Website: ulta-beauty
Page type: account-selection
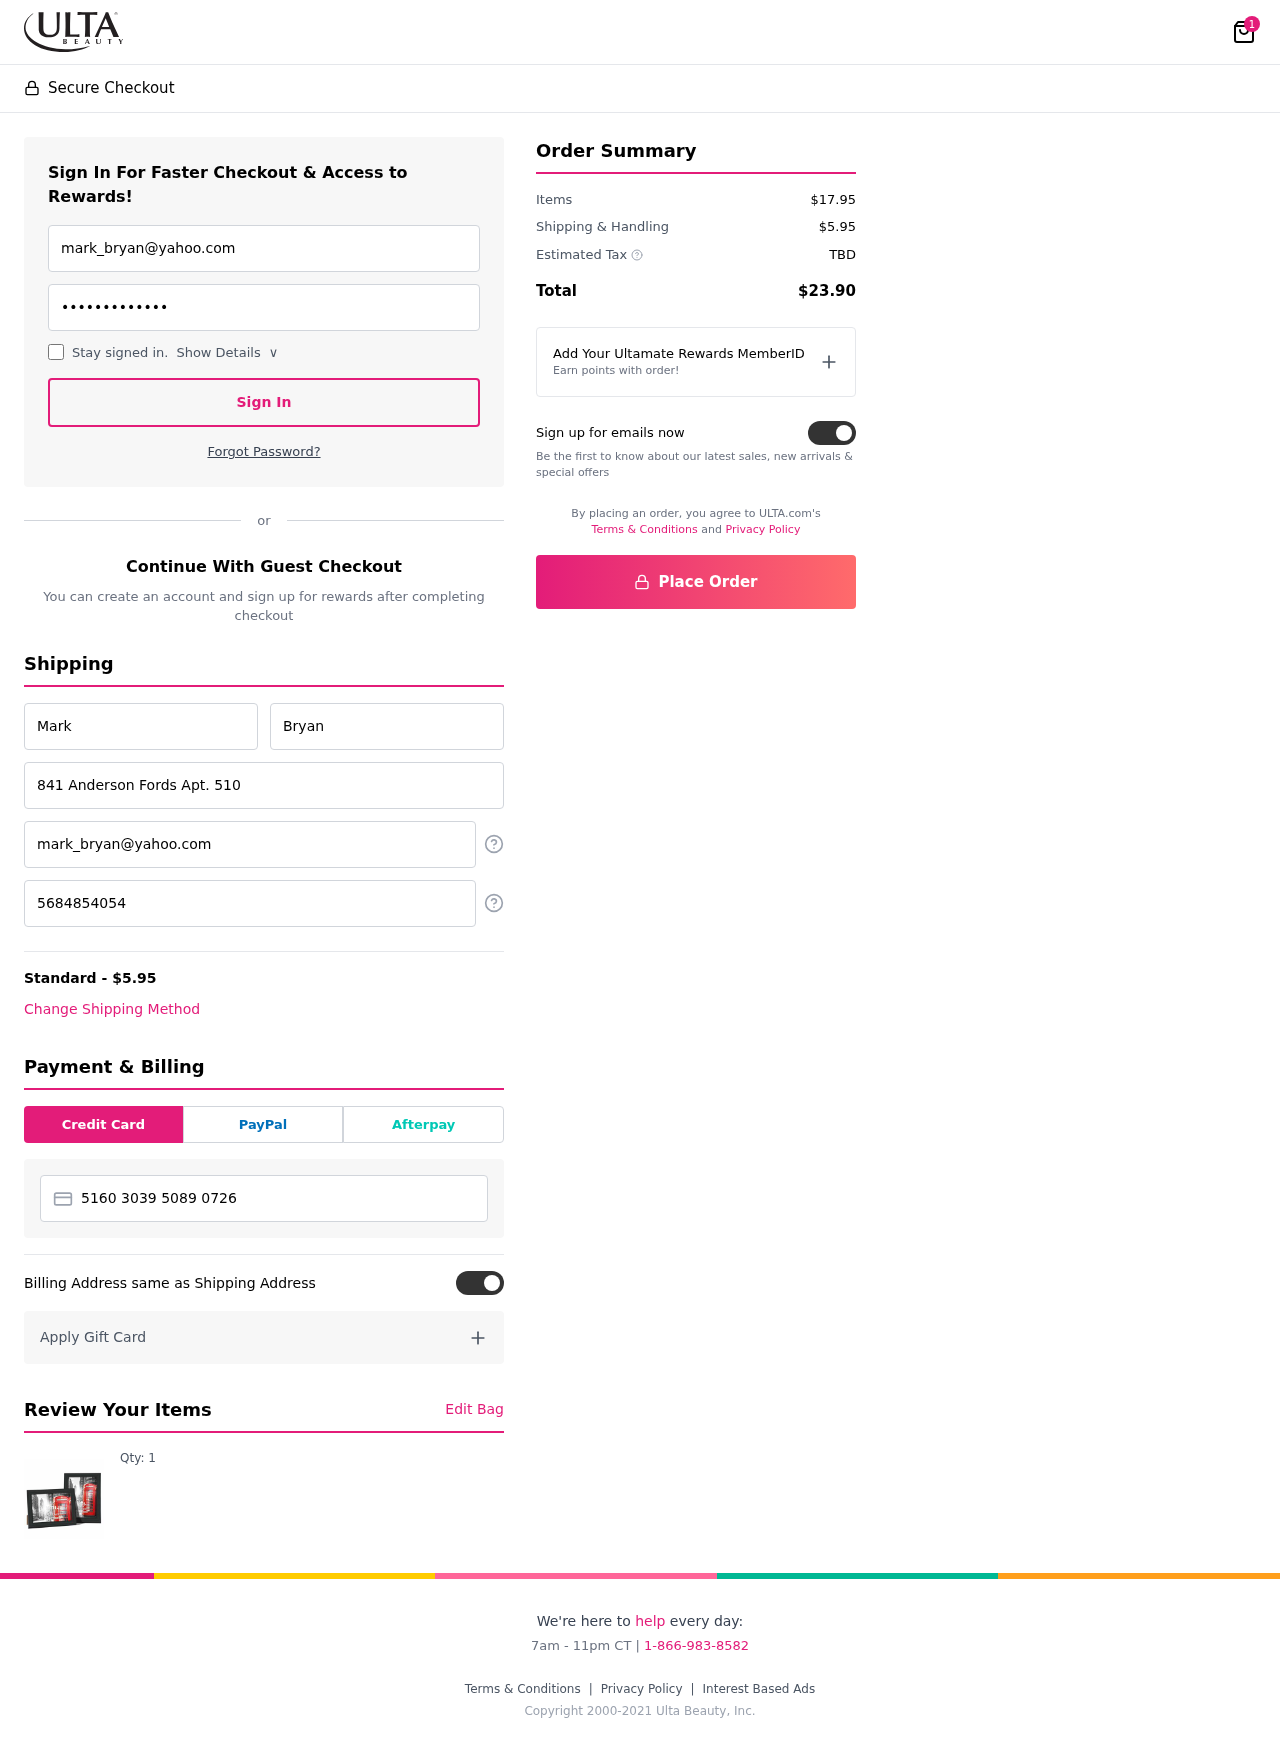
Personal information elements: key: PII_CARD_NUMBER
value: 5160 3039 5089 0726
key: PII_EMAIL
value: mark_bryan@yahoo.com
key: PII_EMAIL2
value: mark_bryan@yahoo.com
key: PII_FIRSTNAME
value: Mark
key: PII_LASTNAME
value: Bryan
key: PII_PHONE
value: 5684854054
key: PII_STREET
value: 841 Anderson Fords Apt. 510
Product elements: key: PRODUCT1_QUANTITY
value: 1
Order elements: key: ORDER_NUM_ITEMS
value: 1
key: ORDER_SHIPPING_COST
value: $5.95
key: ORDER_SUBTOTAL
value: $17.95
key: ORDER_TAX
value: TBD
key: ORDER_TOTAL
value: $23.90